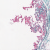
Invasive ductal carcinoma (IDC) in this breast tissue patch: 0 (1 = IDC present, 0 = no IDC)